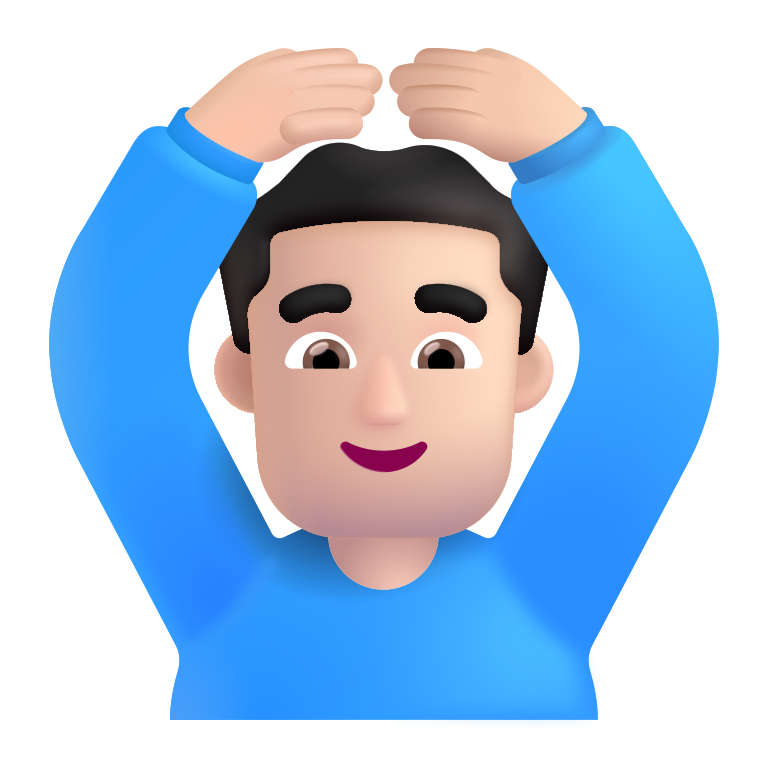
man gesturing ok color light